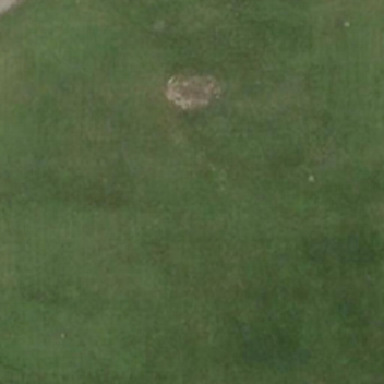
The ground is green .